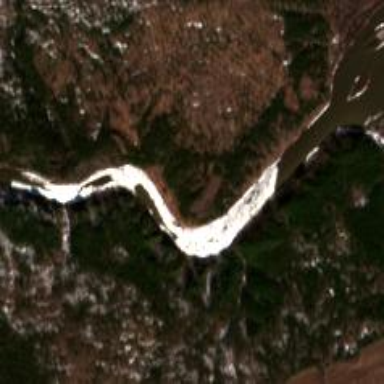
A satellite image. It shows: Beautiful view of river.